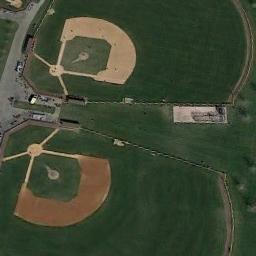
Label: baseball_diamond